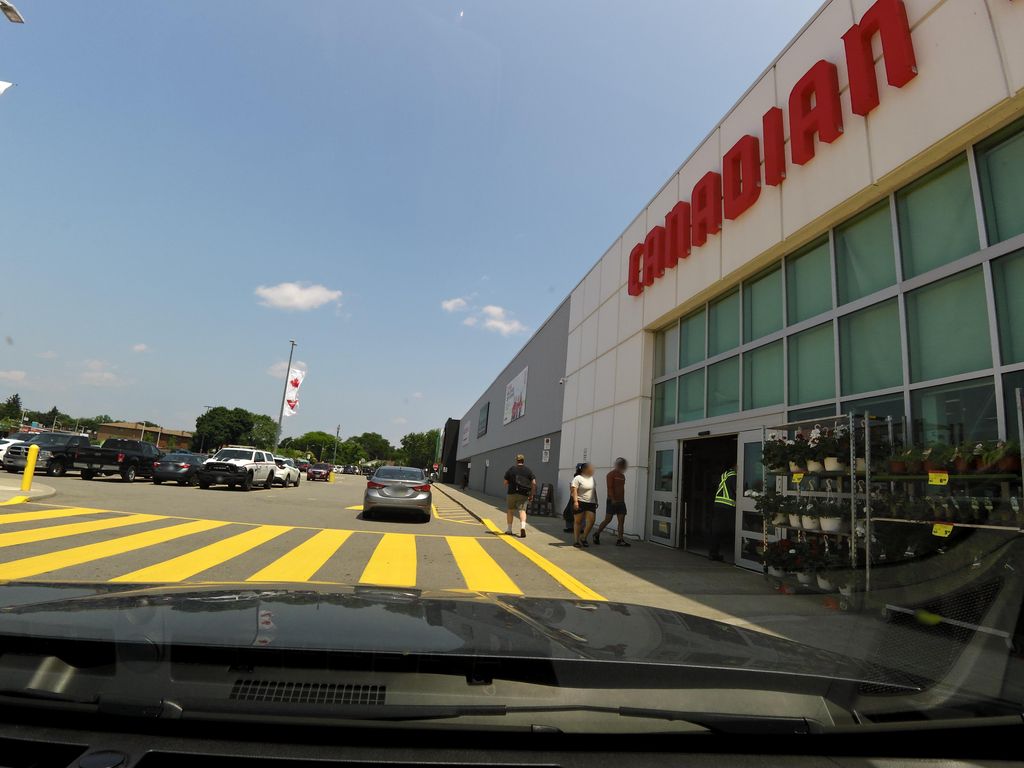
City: hamilton